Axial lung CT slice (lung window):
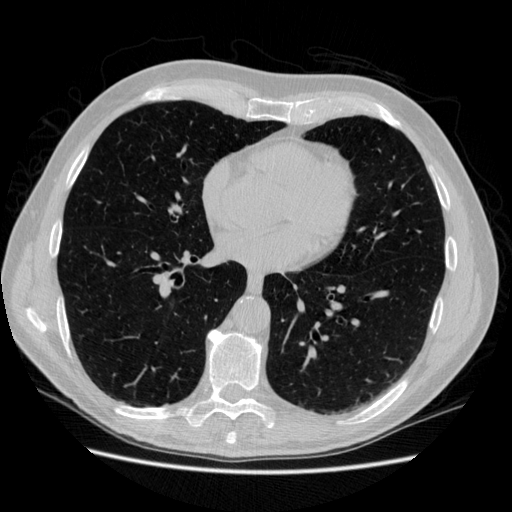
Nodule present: no